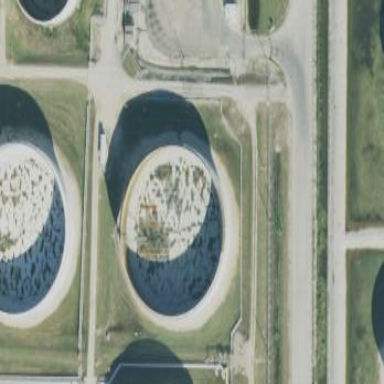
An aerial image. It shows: Storage tank building.